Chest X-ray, PA view. Patient: 75 years old, sex M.
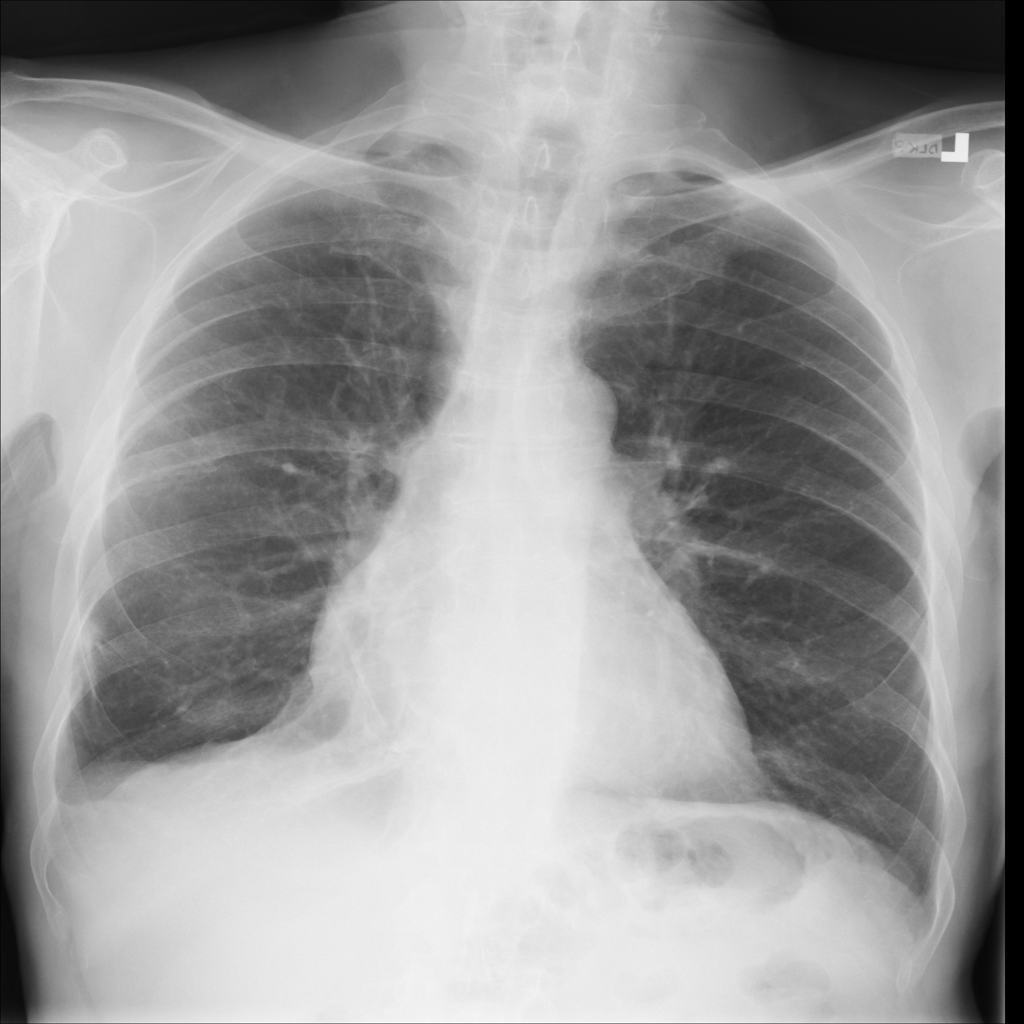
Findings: No Finding